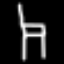
Label: chair